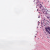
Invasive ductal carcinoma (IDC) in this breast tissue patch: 0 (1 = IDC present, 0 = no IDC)